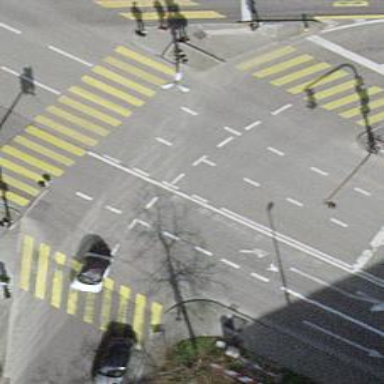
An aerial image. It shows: Road with traffic signals.